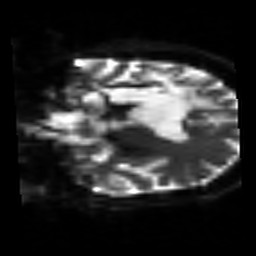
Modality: sbref
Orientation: coronal
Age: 31
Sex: female
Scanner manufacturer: siemens
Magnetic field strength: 3 T
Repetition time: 3.2 s
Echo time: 0.081 s